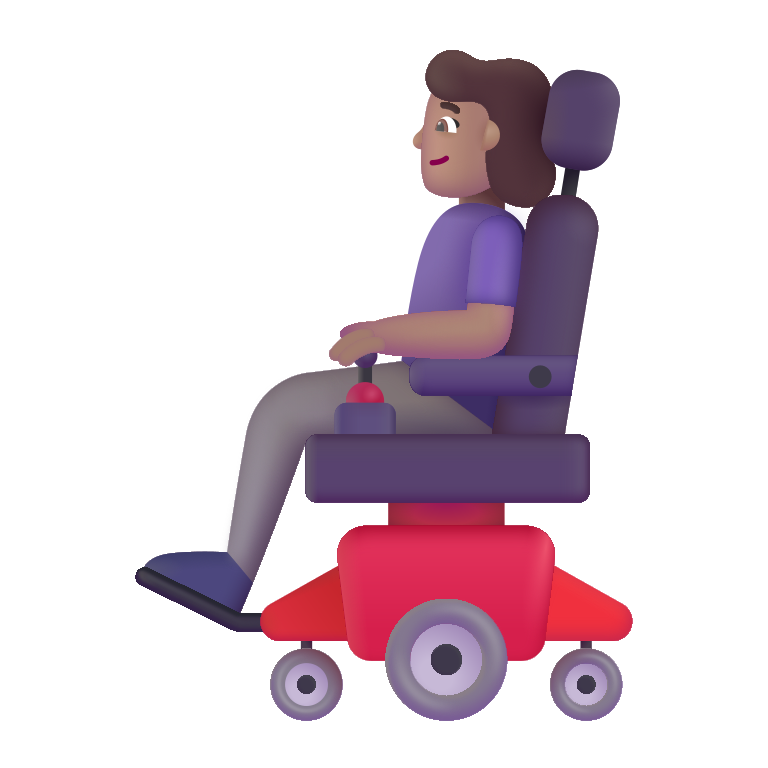
woman in motorized wheelchair color